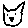
Label: cat